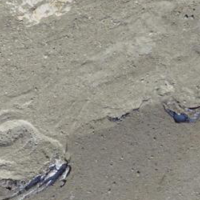
EUNIS habitat code: 49
Species observed at this site:
Phoenicurus ochruros